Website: apple
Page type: customer-info-address
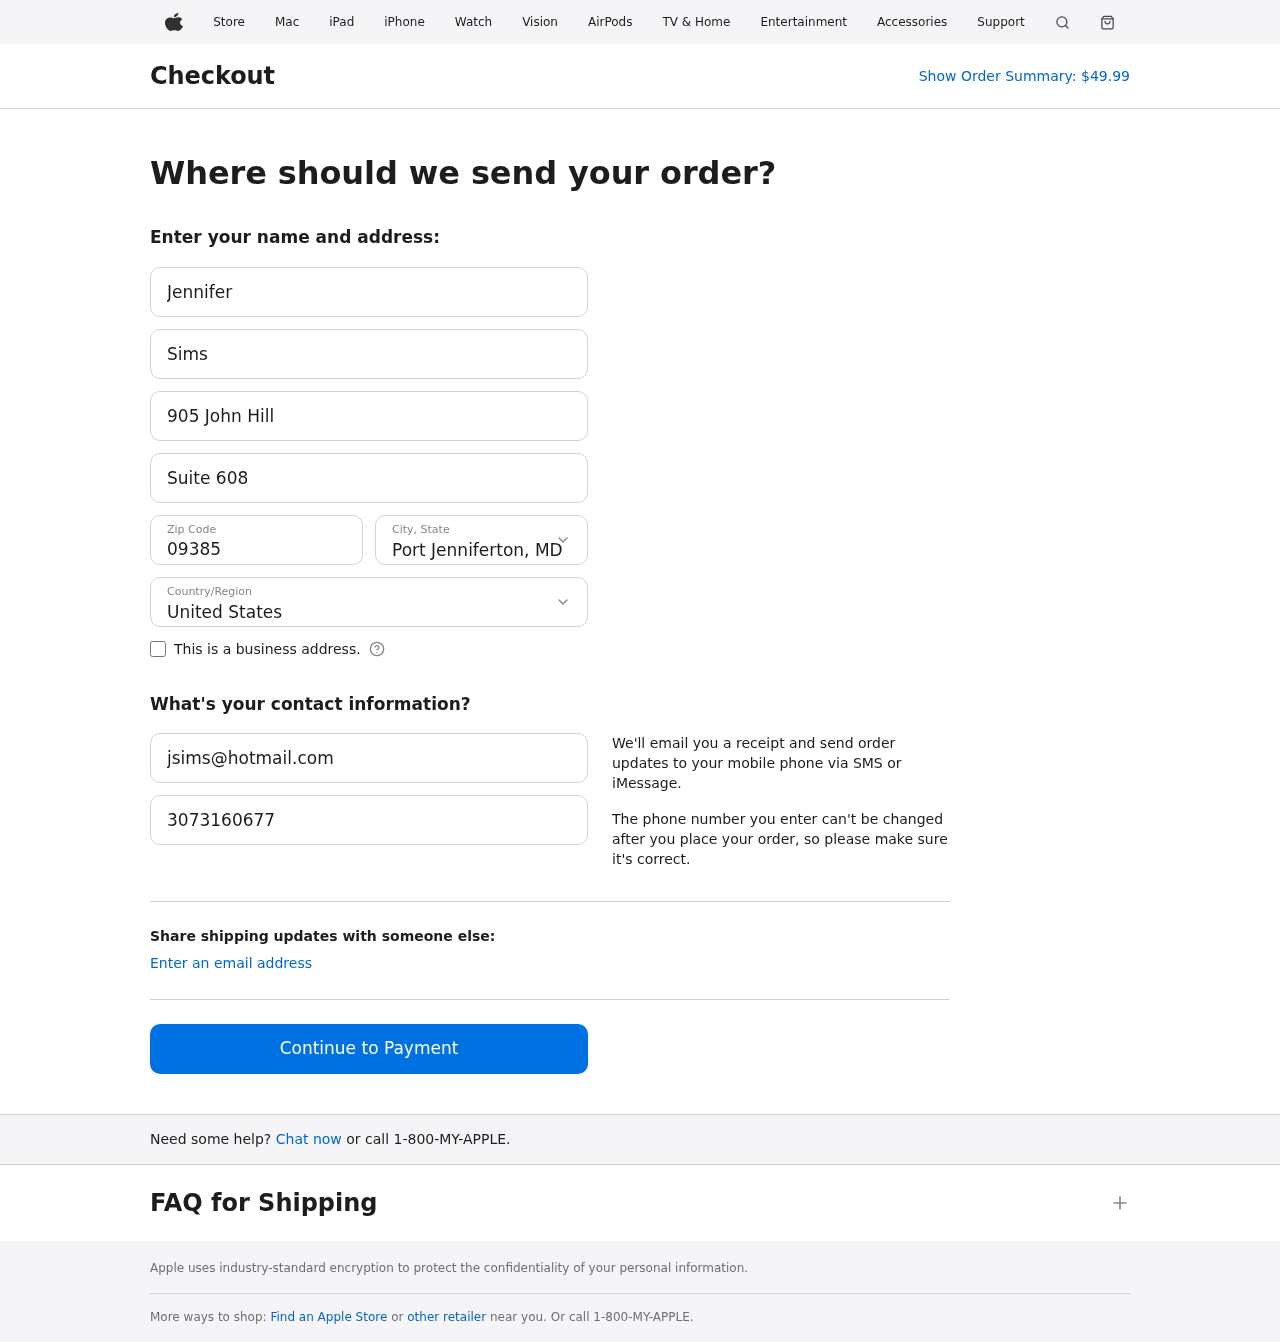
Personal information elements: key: PII_CITY_STATE
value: Port Jenniferton, MD
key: PII_COUNTRY
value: United States
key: PII_EMAIL
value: jsims@hotmail.com
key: PII_FIRSTNAME
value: Jennifer
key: PII_LASTNAME
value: Sims
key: PII_PHONE
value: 3073160677
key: PII_POSTCODE
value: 09385
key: PII_STREET
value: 905 John Hill
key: PII_STREET2
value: Suite 608
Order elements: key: ORDER_TOTAL
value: $49.99